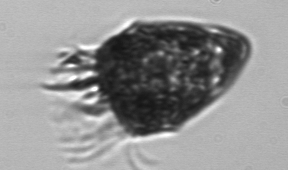
Label: Strombidium_morphotype2